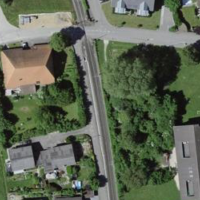
EUNIS habitat code: 55
Species observed at this site:
Cornus sanguinea
Corylus avellana